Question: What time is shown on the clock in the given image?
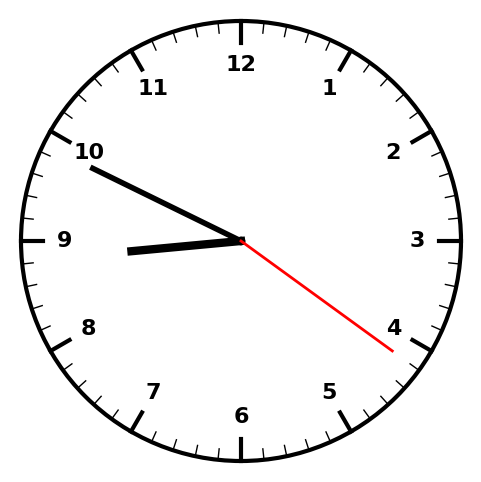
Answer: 08:49:21